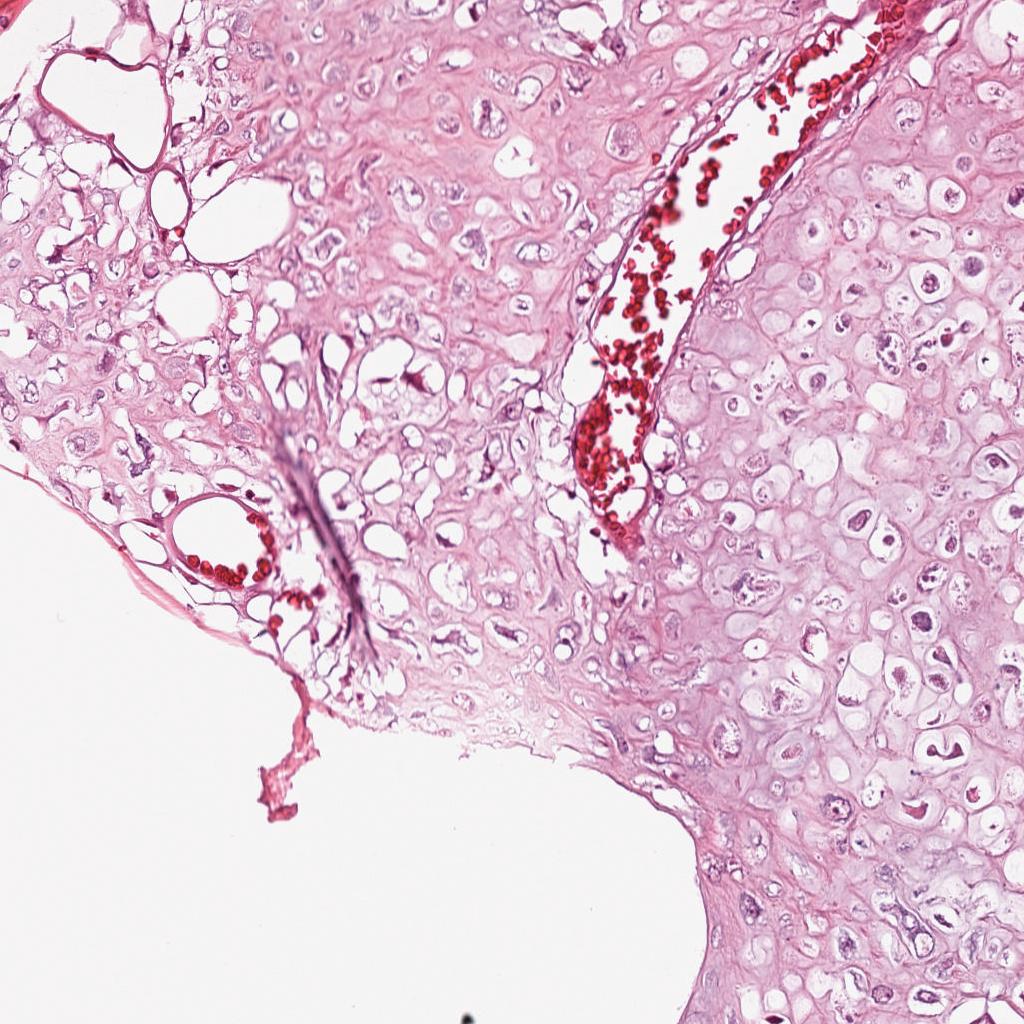
Label: Viable